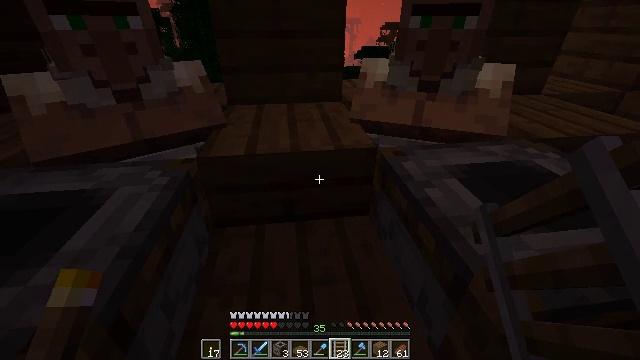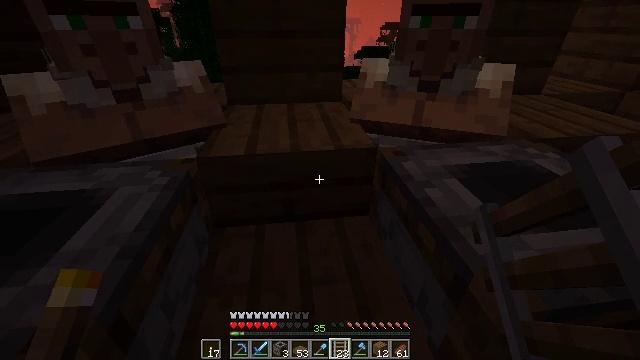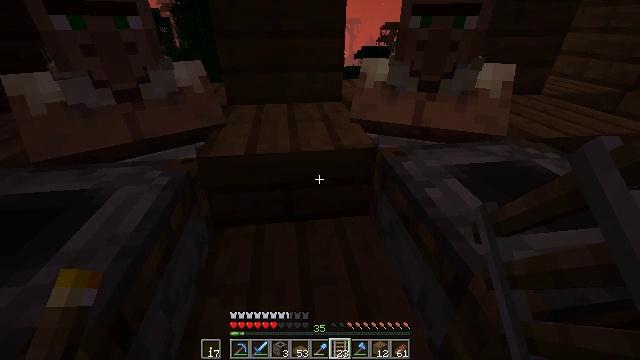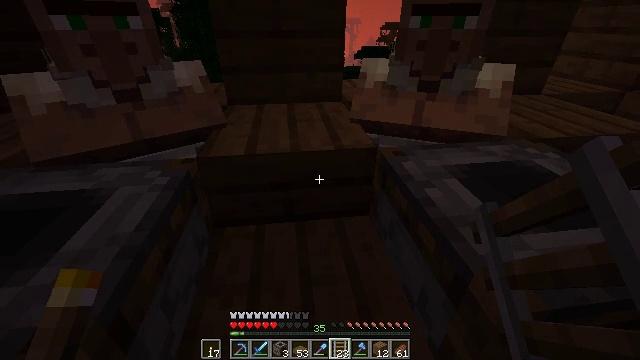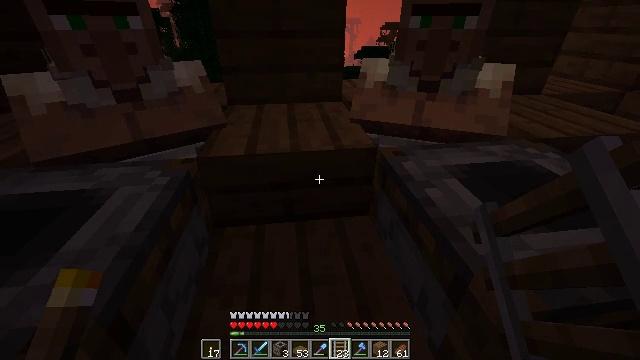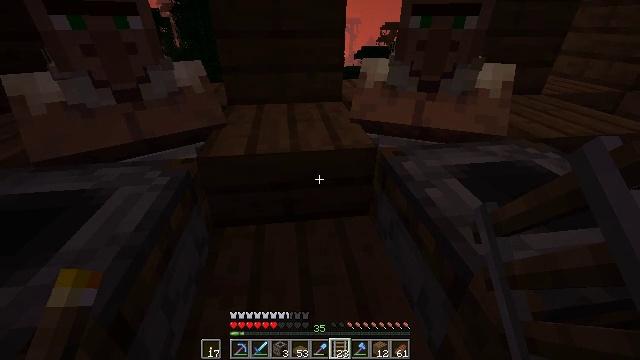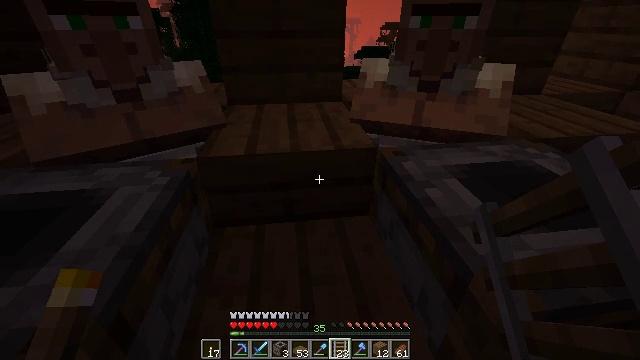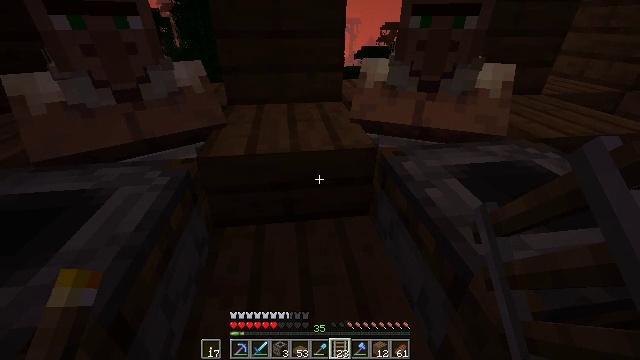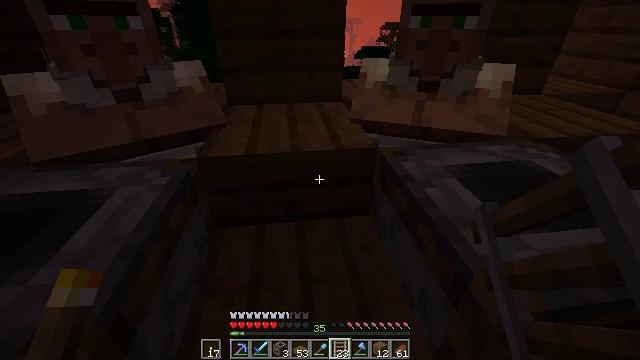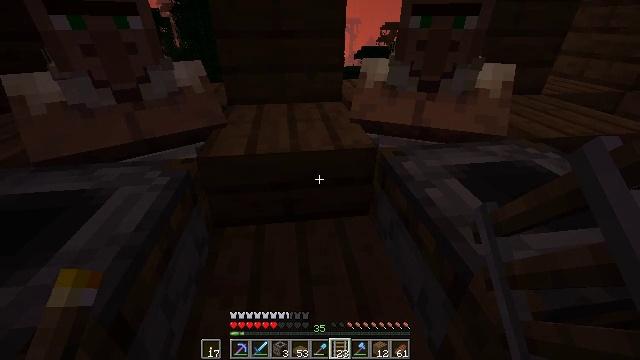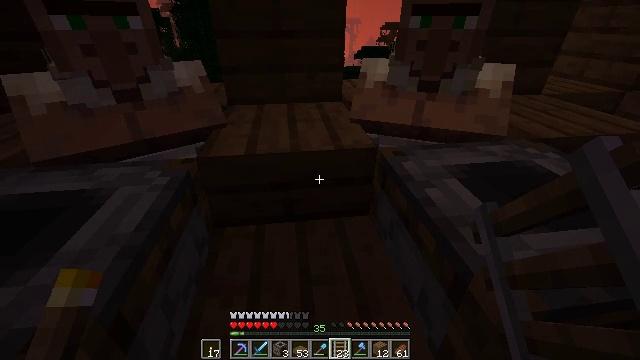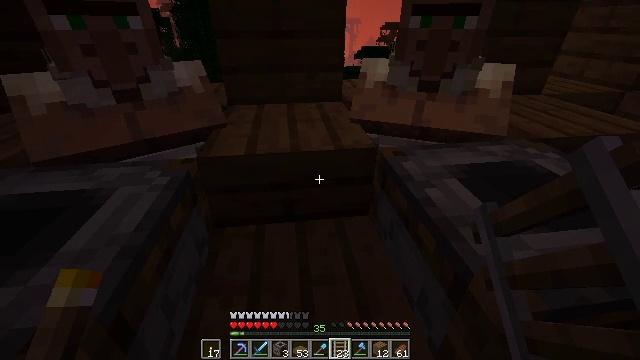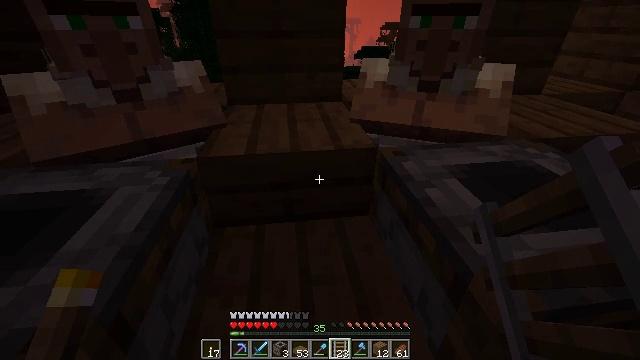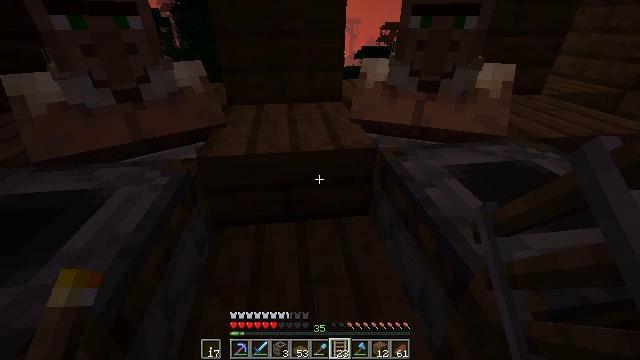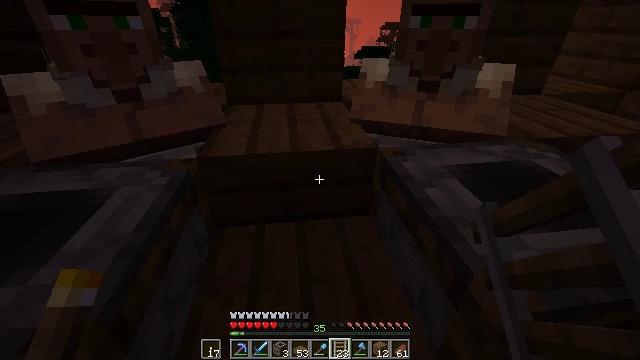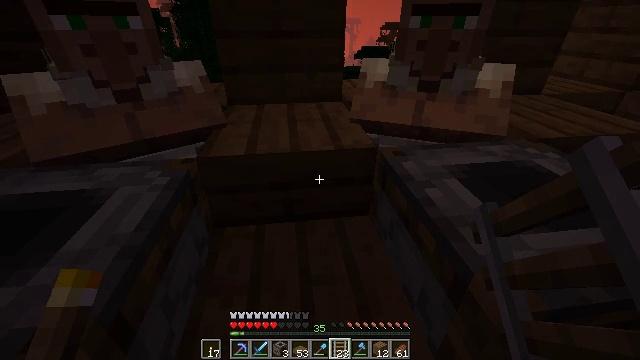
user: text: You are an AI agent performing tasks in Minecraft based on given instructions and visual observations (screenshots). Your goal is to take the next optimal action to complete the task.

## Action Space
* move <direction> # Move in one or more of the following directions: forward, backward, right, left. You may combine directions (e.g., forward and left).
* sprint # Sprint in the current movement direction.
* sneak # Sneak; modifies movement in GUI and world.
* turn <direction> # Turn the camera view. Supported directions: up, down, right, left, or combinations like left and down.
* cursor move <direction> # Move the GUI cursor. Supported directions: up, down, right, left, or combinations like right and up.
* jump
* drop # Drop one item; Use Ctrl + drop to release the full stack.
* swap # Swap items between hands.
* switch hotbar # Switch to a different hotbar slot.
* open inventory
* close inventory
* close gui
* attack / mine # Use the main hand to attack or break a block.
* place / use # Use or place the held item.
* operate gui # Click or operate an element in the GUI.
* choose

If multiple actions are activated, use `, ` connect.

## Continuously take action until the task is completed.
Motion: motion action
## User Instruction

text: Prepare rabbit stew on the crafting table.
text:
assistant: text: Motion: no_op
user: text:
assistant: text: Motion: no_op
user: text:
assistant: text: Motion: no_op
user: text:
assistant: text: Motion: no_op
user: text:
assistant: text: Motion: no_op
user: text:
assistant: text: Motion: no_op
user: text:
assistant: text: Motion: no_op
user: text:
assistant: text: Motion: no_op
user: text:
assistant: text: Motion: no_op
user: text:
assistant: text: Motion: no_op
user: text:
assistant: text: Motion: no_op
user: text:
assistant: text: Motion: no_op
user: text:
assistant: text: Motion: no_op
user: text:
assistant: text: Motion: no_op
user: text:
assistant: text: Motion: no_op
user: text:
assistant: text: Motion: no_op
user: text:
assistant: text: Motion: no_op
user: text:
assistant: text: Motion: no_op
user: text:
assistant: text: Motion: no_op
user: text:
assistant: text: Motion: no_op
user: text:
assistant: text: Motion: no_op
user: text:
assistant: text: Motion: no_op
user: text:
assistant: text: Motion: no_op
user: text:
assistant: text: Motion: no_op
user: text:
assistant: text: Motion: no_op
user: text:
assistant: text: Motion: no_op
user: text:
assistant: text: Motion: no_op
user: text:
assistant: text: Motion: no_op
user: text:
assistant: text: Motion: no_op
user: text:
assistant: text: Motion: no_op